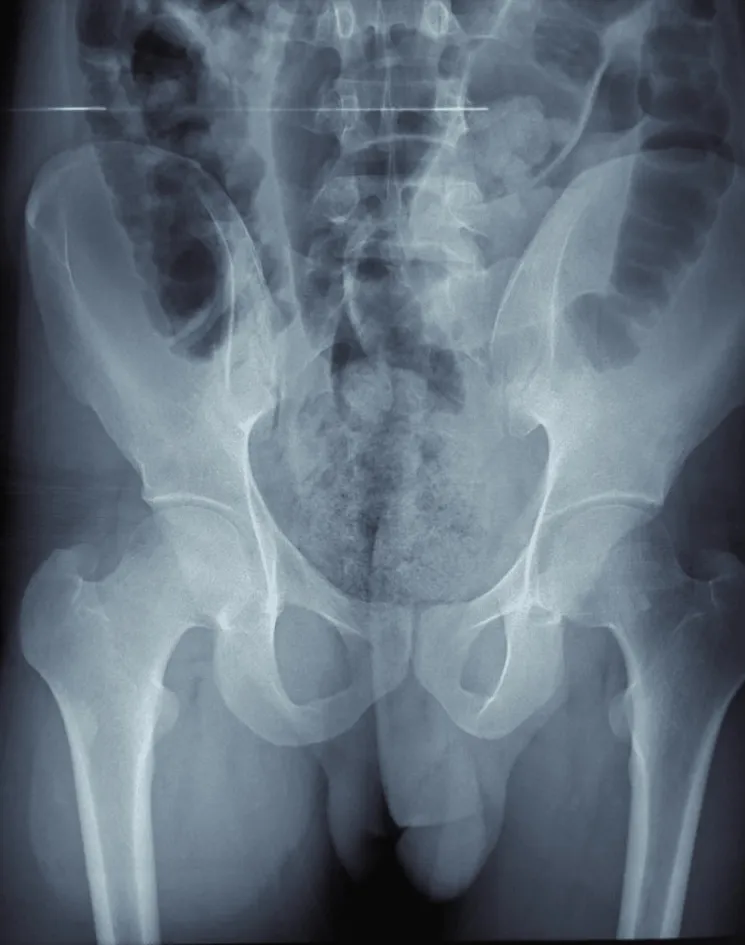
Pelvic X-ray. No abnormalities were observed.
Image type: radiology (x_ray)